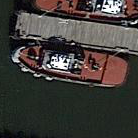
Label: civil